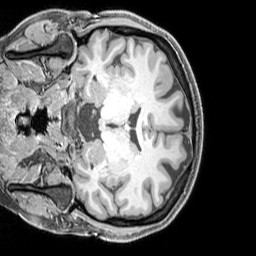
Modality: T1w
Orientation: coronal
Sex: female
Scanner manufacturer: siemens
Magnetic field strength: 3 T
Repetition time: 2.3 s
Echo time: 0.00226 s